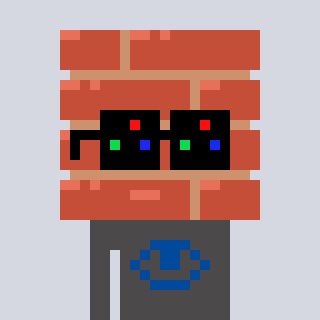
a pixel art character with square black sunglasses, a wall-shaped head and a grayscale-colored body on a cool background